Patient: sex F, age 33
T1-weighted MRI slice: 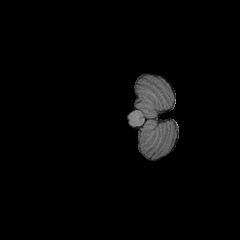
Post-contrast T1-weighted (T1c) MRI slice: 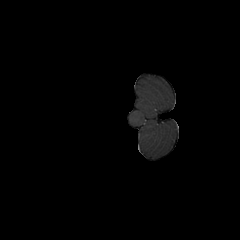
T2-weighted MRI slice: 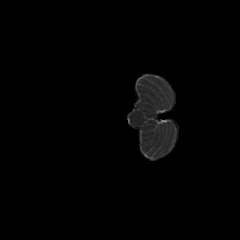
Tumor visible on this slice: no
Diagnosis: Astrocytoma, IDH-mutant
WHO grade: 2